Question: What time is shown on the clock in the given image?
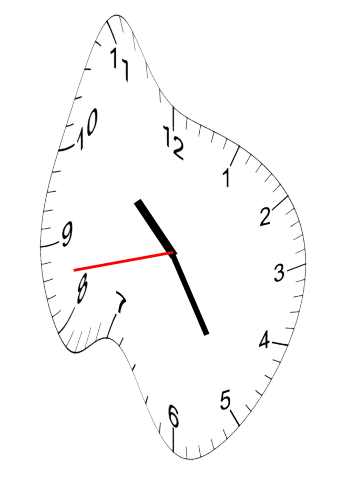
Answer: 10:24:43